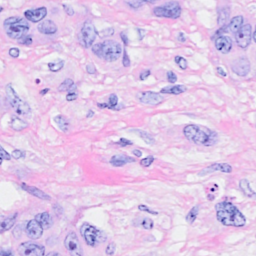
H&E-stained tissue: Breast